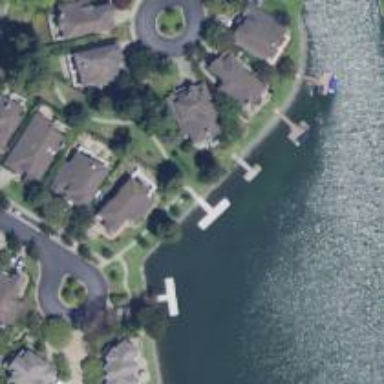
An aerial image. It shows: Dock by the waterway.